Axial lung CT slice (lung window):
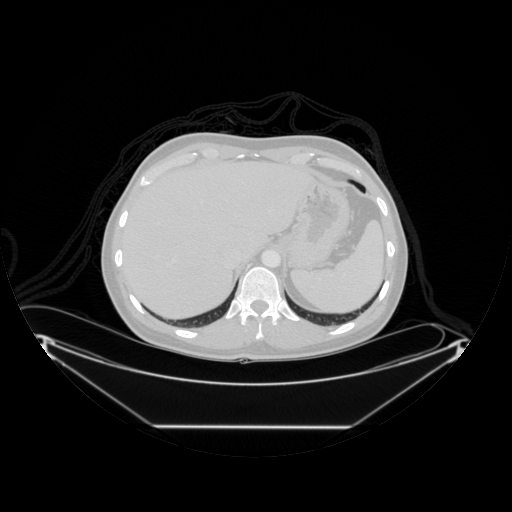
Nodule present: no